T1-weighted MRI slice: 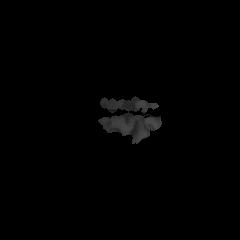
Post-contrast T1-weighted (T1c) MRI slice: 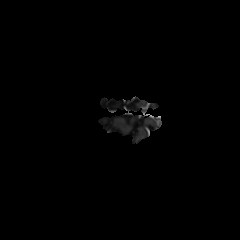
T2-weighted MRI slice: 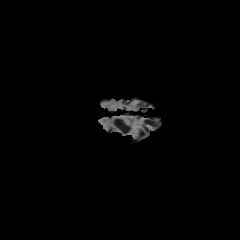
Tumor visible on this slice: no